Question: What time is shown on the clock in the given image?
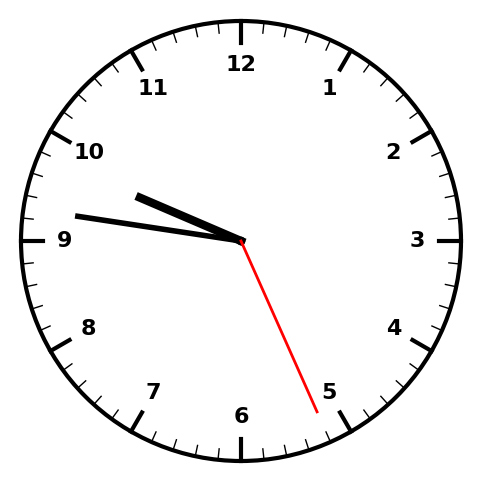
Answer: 09:46:26